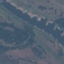
Land use / land cover class: River